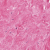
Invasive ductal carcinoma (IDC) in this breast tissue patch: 0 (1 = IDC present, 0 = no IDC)